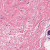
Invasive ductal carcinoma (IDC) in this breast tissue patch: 0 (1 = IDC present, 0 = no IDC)